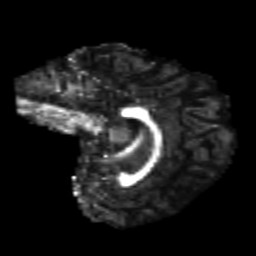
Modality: FA
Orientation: sagittal
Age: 20
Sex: female
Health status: healthy
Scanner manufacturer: philips
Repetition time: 7.384 s
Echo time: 0.08599 s